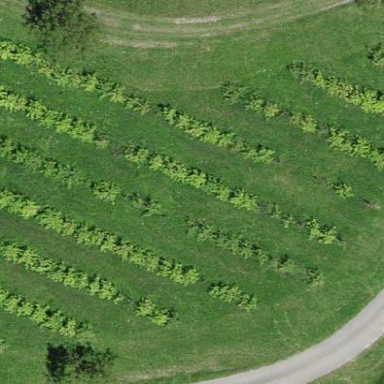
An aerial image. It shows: Orchard.